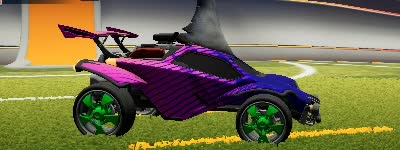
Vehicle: octane